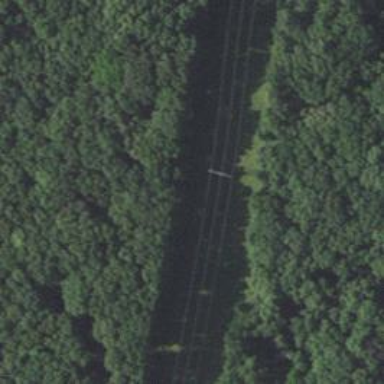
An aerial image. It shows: H-frame designed tower for power lines.